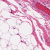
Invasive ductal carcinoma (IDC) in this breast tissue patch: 0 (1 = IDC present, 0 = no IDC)